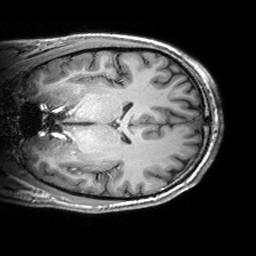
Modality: T1w
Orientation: coronal
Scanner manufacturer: siemens
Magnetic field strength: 3 T
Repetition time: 2.53 s
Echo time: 0.00299 s